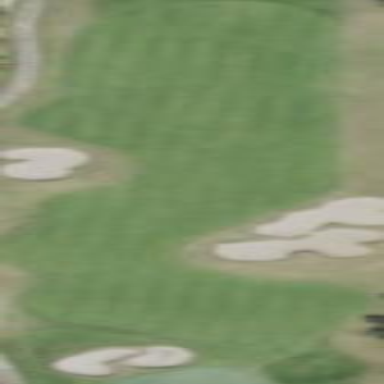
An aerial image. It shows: Grassy area designated as golf fairway.